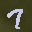
Label: 7